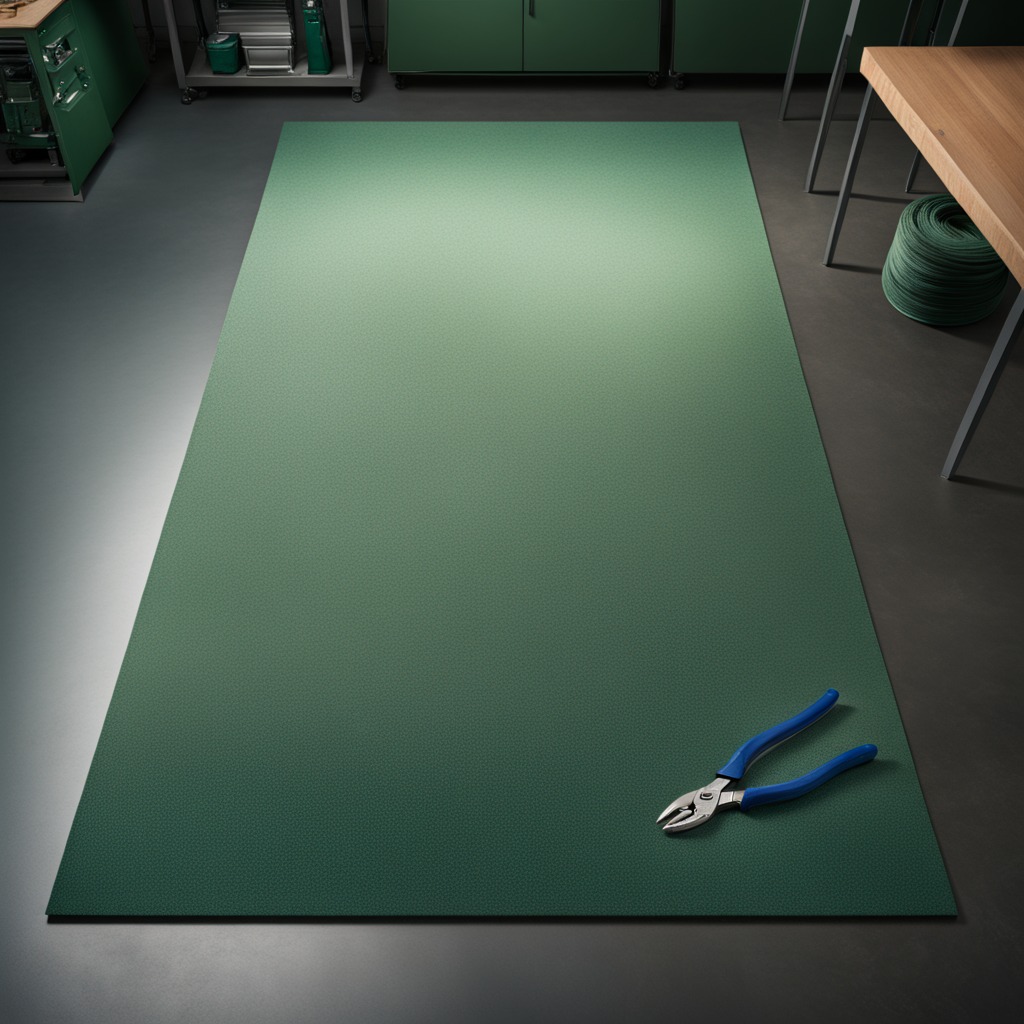
A plier lies on the tabletop.